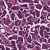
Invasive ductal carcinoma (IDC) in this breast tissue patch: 1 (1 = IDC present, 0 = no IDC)